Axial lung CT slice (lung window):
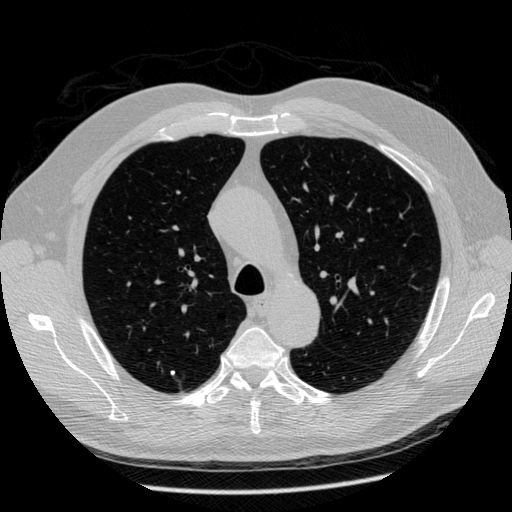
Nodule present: yes
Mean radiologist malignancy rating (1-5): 1